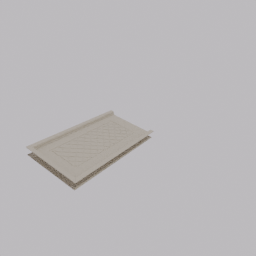
Label: architecture